Question: Please note the attached image/wireframe. How can I build this element with CSS. Where if there is one line of text it is vertically centered but also support 2 lines also being vertically centered?

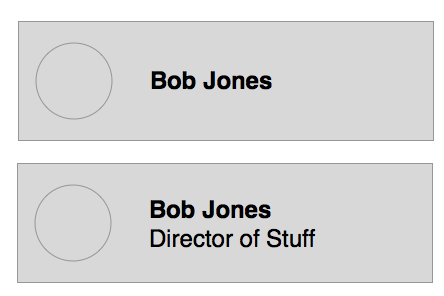
Answer: You can accomplish this by making your wrapper div 'display:table:' and your inner text div 'display:table-cell'. See example below:
HTML:
'''
<div class="wrapper">
<div class="inner">
One Line</br>
Two Line</br>
Three Line</br>
</div>
</div>
'''
CSS:
'''
.wrapper{
width:400px;
height:200px;
display:table;
background:brown;
}
.inner{
display:table-cell;
vertical-align:middle;
text-align:center;
}
'''
FIDDLE:
<URL>